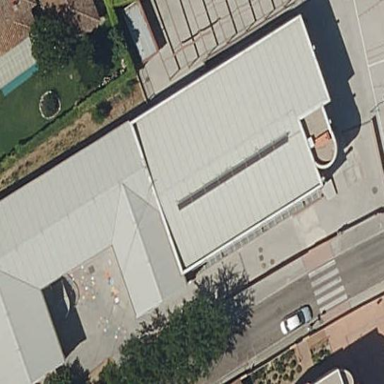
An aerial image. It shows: School.